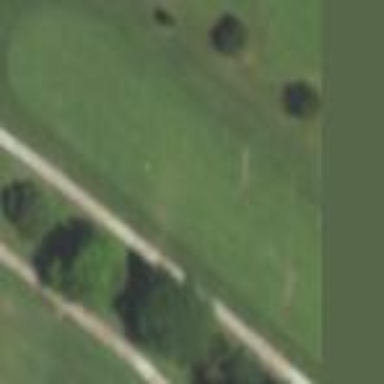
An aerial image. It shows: Grassy area designated as golf fairway.